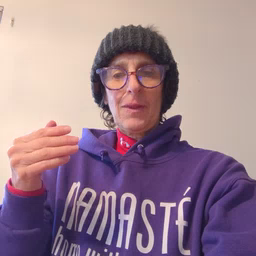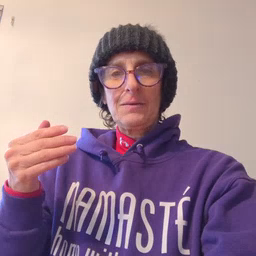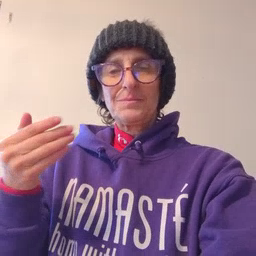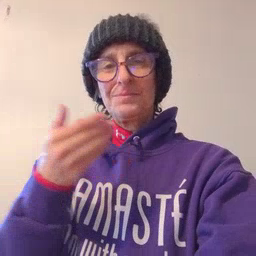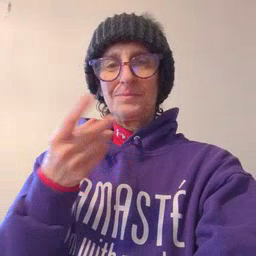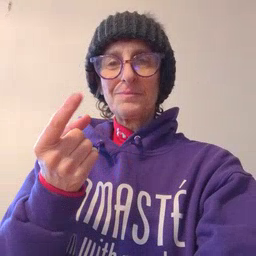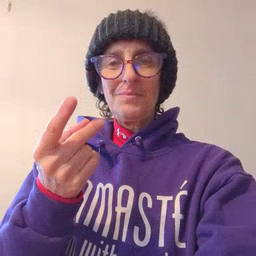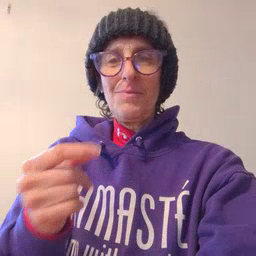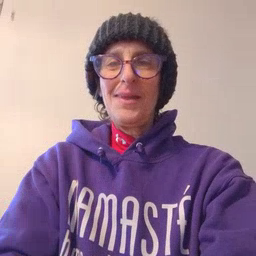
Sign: puppy